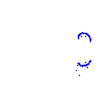
Particle: kaon